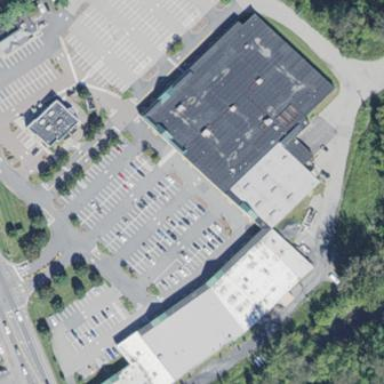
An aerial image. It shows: Department store building.